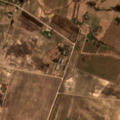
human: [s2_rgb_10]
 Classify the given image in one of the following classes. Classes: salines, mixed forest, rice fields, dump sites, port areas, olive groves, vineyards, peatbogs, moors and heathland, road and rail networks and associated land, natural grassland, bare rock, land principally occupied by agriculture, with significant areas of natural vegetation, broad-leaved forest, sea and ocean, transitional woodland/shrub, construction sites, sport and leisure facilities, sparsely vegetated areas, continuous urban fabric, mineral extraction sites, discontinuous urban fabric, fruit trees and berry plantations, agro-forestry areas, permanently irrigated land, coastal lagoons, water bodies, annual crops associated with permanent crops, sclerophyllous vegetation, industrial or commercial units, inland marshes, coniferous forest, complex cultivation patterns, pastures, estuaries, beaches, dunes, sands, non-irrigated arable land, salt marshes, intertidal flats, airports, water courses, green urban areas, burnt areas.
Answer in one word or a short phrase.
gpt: discontinuous urban fabric, non-irrigated arable land, complex cultivation patterns, transitional woodland/shrub